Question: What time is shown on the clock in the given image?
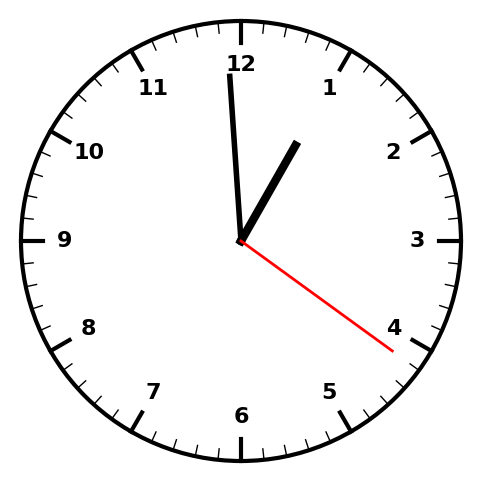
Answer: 12:59:21